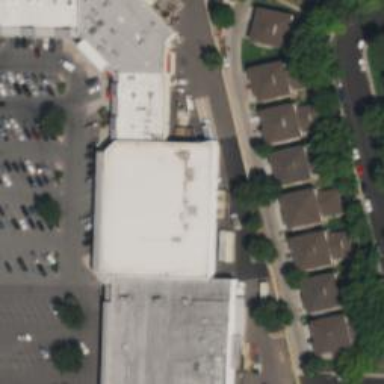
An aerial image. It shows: Pharmacy providing healthcare services.